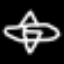
Label: airplane